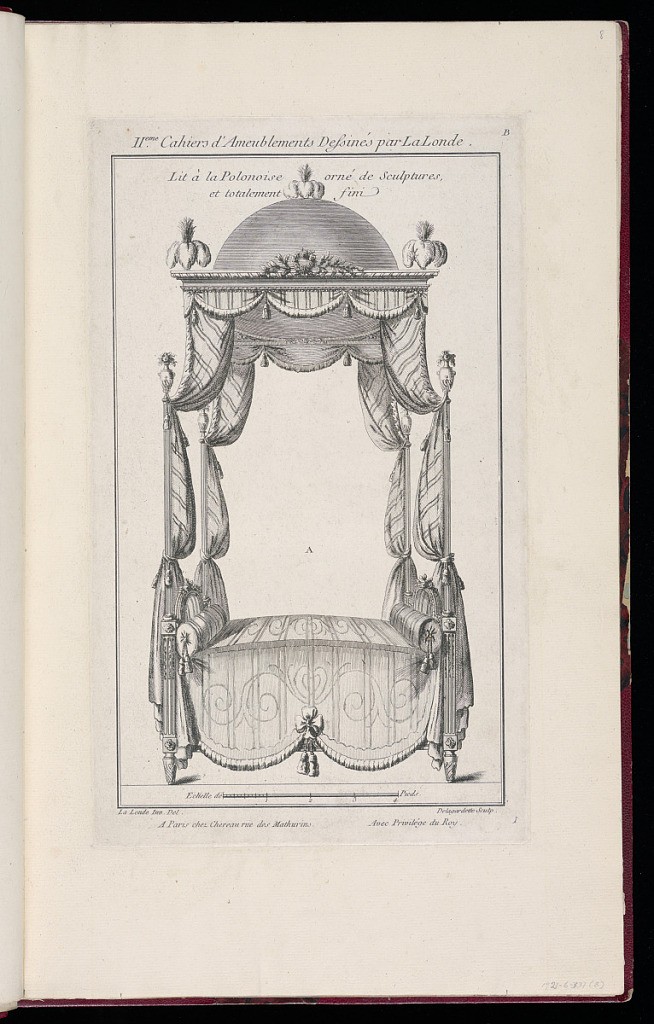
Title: Lit à la Polonoise orné de Sculptures et totalement fini
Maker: Richard de Lalonde, French, active 1780–96
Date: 1775-1788
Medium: Etching on off-white laid paper
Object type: Print
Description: Design for a bed with a canopy, decorated with plumes at the top corners, and striped, fringed, and tasseled textiles.